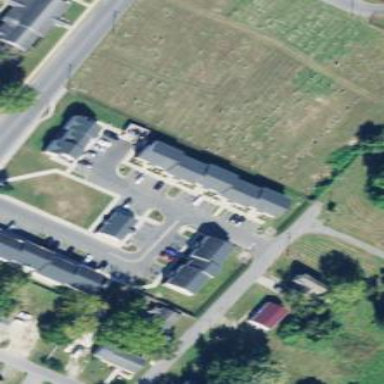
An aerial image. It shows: Cemetery.